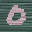
Label: 0